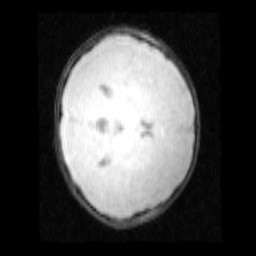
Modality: PDw
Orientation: axial
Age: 9
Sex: female
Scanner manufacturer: siemens
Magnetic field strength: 3 T
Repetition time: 0.25 s
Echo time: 0.00103 s